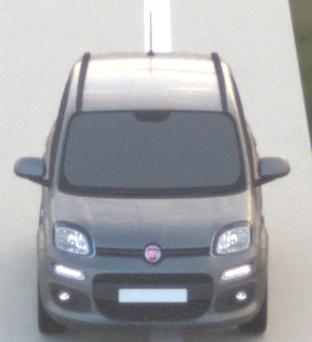
Make: Fiat
Model: Panda 1.2 8V
Detailed model: Panda (312)
Model produced from: 2013/02
Model produced until: 2013/12
Doors: 5
Color: gray
Road condition: dry road
Daytime: sunrise or sunset
Contrast: medium contrast